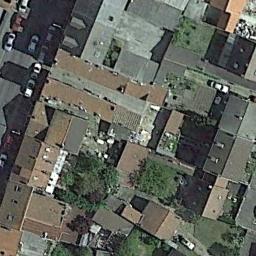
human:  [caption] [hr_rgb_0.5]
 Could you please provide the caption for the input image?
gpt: There are several paths around the house .

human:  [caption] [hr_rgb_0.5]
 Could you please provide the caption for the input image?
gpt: In densely populated areas there are densely arranged houses and trees of different sizes and shapes .

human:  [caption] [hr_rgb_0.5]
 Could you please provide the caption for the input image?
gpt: A dense residential area has some trees and lots of houses next to each other .

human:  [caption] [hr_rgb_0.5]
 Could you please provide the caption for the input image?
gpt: There are brown and gray buildings on a dense residential area .

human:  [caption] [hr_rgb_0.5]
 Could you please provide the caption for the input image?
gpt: The dense residential is next to the road with some cars .